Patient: sex M, age 62
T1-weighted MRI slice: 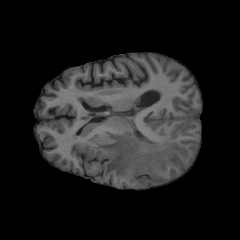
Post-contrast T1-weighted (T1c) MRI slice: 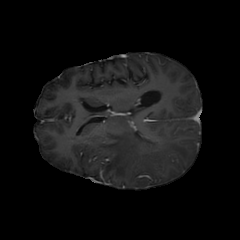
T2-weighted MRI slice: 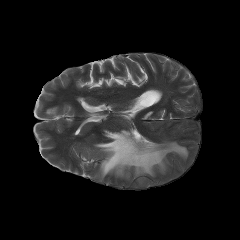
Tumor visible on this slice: yes
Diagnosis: Glioblastoma, IDH-wildtype
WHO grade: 4